Interaction volume radius: 5 \u00c5
Interaction volume height: 35 \u00c5
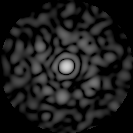
Disorder parameter: 0.8565